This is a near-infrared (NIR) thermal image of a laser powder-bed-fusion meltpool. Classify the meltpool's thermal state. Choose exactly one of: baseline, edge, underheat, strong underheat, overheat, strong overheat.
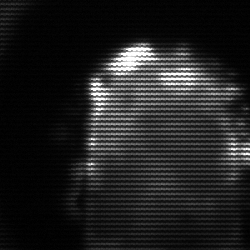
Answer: baseline